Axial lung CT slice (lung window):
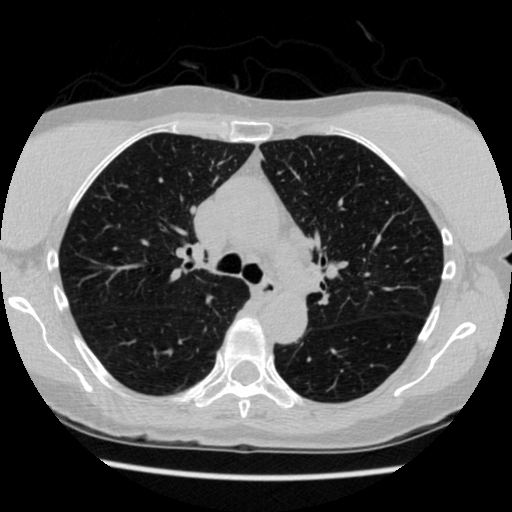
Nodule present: no